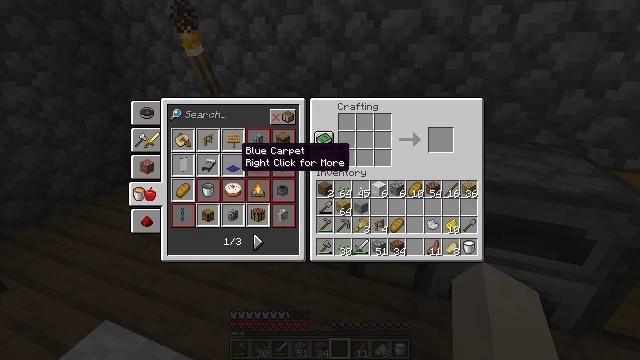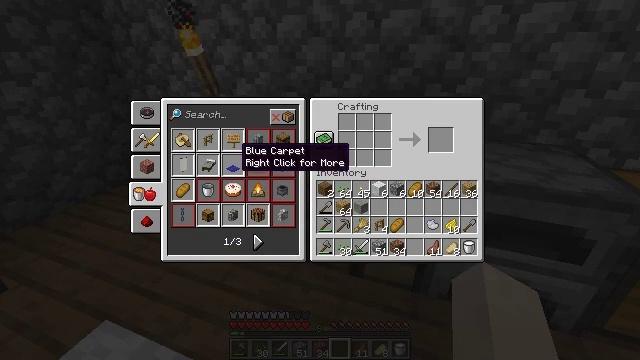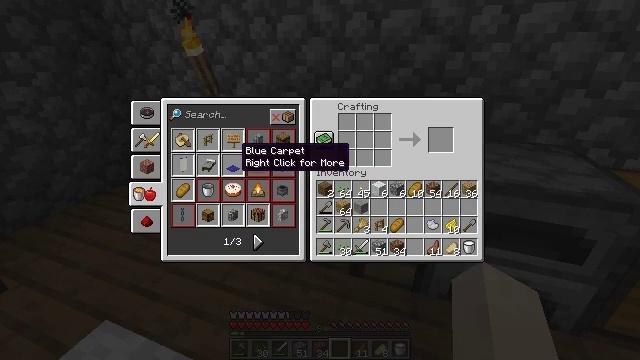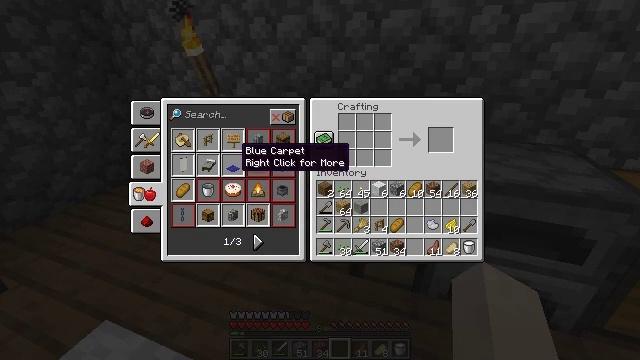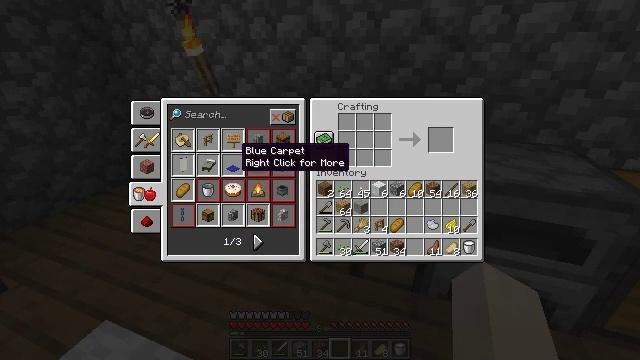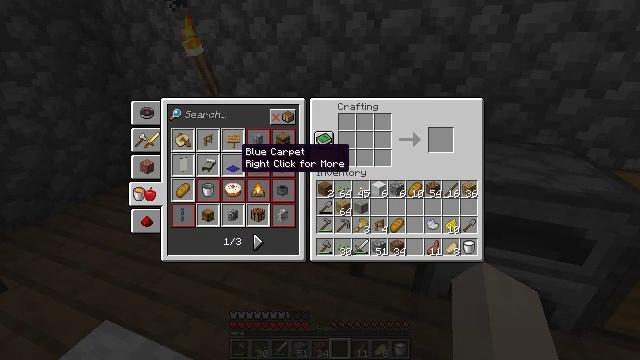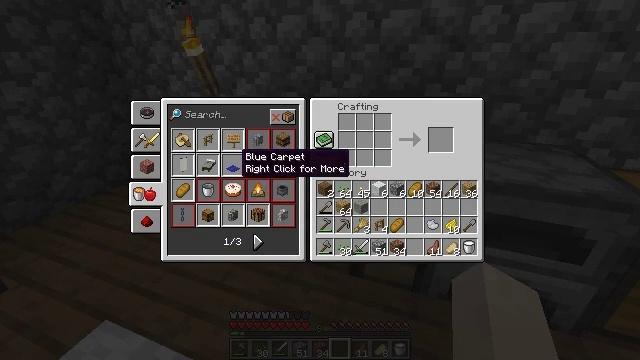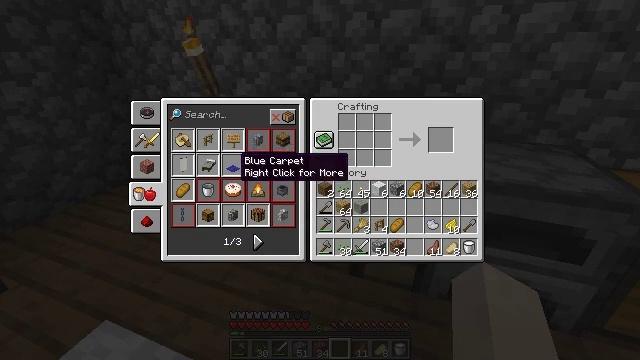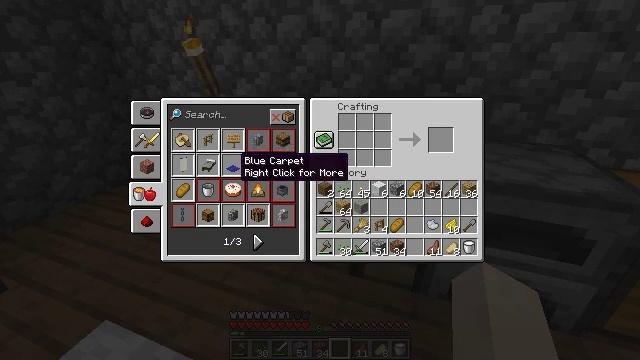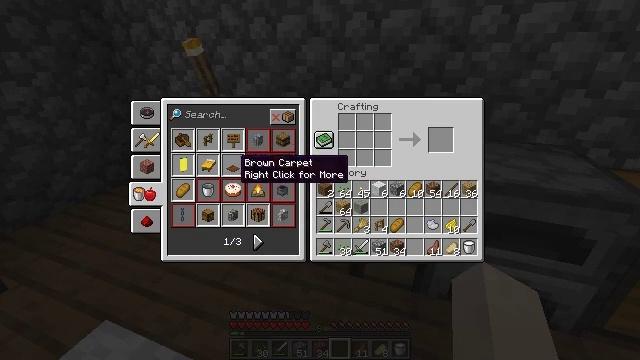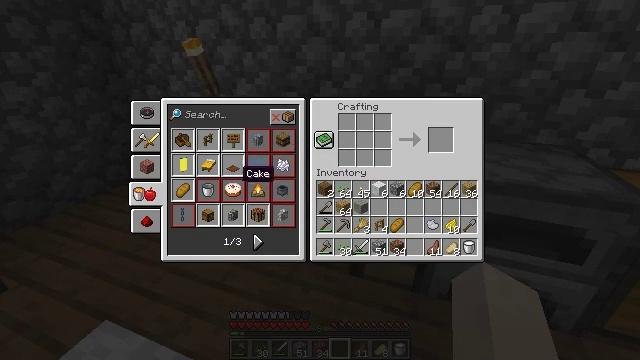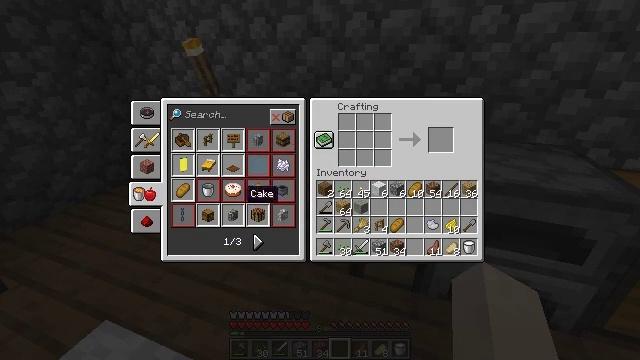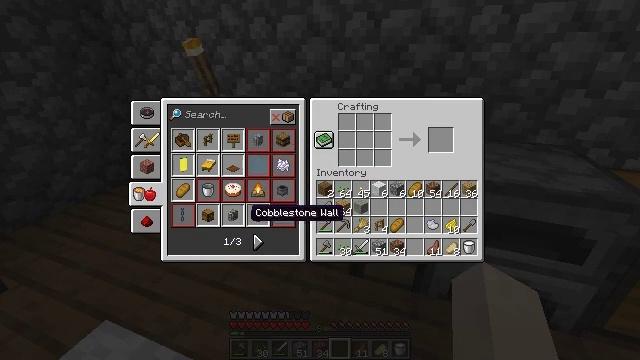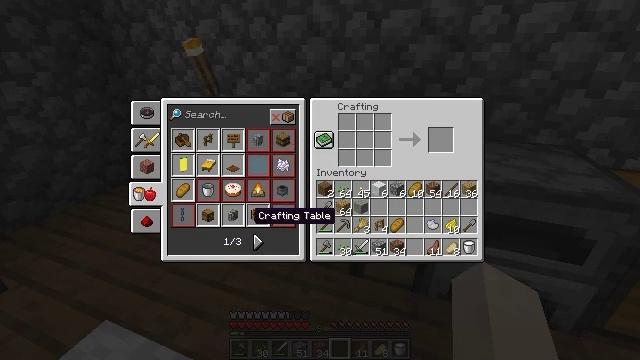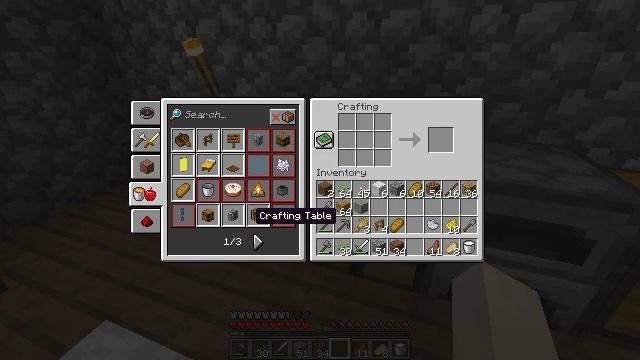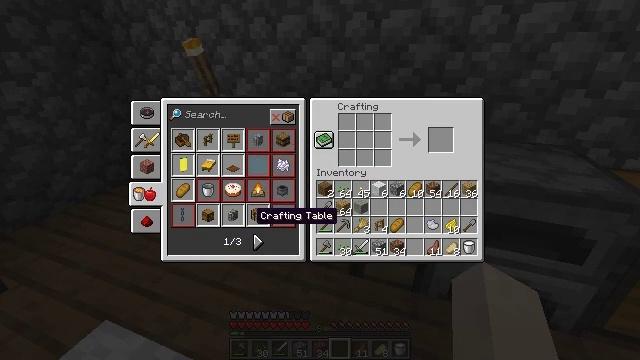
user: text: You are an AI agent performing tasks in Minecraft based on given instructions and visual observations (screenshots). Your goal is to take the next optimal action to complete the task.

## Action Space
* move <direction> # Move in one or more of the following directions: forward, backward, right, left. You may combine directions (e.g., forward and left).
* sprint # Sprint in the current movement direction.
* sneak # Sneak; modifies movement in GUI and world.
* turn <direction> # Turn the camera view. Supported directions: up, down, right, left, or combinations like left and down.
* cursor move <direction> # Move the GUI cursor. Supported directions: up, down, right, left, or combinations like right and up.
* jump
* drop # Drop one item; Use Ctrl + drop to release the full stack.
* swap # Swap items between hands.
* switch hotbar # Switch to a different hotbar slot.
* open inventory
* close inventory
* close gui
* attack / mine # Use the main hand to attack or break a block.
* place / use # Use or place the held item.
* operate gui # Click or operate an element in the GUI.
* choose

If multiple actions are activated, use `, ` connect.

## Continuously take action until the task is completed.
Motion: motion action
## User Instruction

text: Take sticks and wool to craft a painting.
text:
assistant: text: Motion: no_op
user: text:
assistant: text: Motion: no_op
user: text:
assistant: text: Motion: no_op
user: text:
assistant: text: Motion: no_op
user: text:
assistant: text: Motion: no_op
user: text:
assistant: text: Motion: no_op
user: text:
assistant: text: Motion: no_op
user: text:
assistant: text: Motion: no_op
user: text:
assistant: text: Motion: no_op
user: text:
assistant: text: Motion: cursor move down
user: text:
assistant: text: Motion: cursor move down
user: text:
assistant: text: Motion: cursor move down
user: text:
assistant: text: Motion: no_op
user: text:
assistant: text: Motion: no_op
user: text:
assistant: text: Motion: no_op
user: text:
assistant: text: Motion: no_op
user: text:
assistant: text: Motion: cursor move up
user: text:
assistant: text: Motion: cursor move up
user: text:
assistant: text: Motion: no_op
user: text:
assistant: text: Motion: no_op
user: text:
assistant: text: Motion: cursor move up
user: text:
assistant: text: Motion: cursor move up
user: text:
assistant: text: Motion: cursor move up
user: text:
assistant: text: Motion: no_op
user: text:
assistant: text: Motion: choose
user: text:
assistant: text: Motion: choose
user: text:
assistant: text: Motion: choose
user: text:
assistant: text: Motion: no_op
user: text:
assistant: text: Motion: no_op
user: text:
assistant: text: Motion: no_op